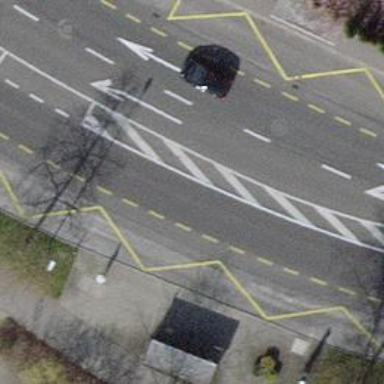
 with designated cycle lane on both sides."